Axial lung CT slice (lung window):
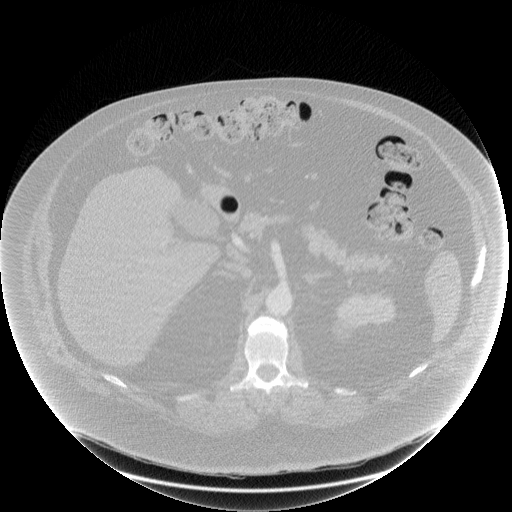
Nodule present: no